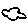
Label: cloud